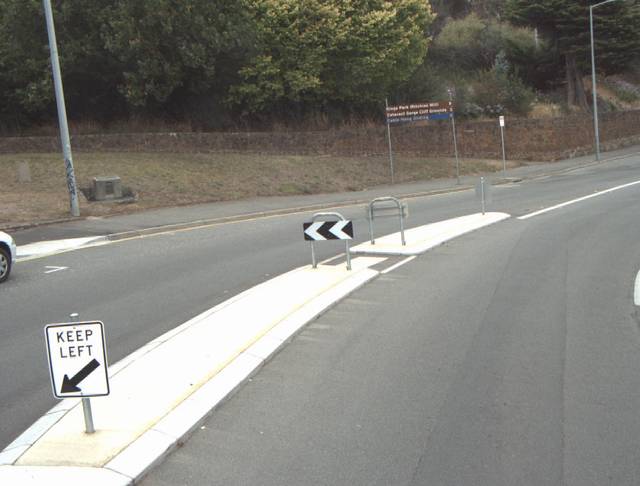
Region: Australia
Coordinates: -41.441, 147.128